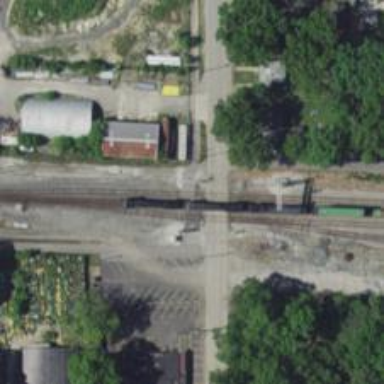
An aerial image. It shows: Railway crossing.